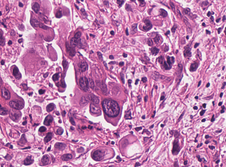
Tumor epithelial tissue: yes
Tumor-associated stroma tissue: yes
Normal tissue: no